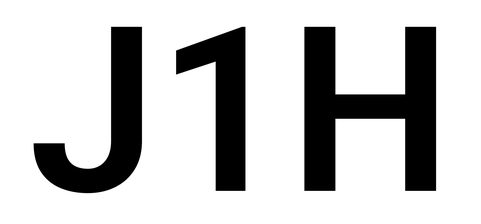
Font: Roboto_SemiBold